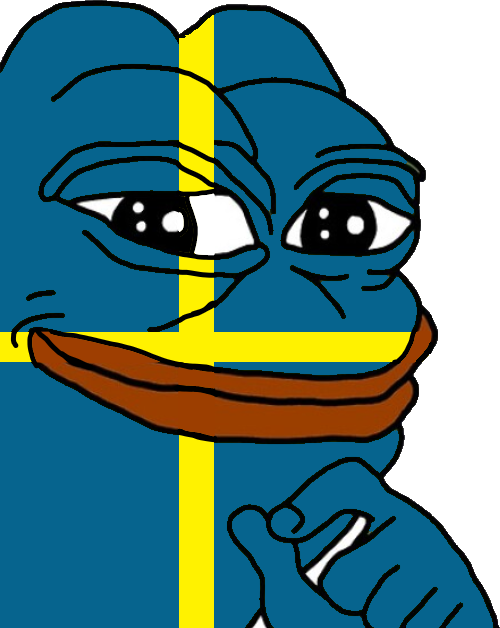
Label: 5_Pepe